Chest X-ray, PA view. Patient: 24 years old, sex F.
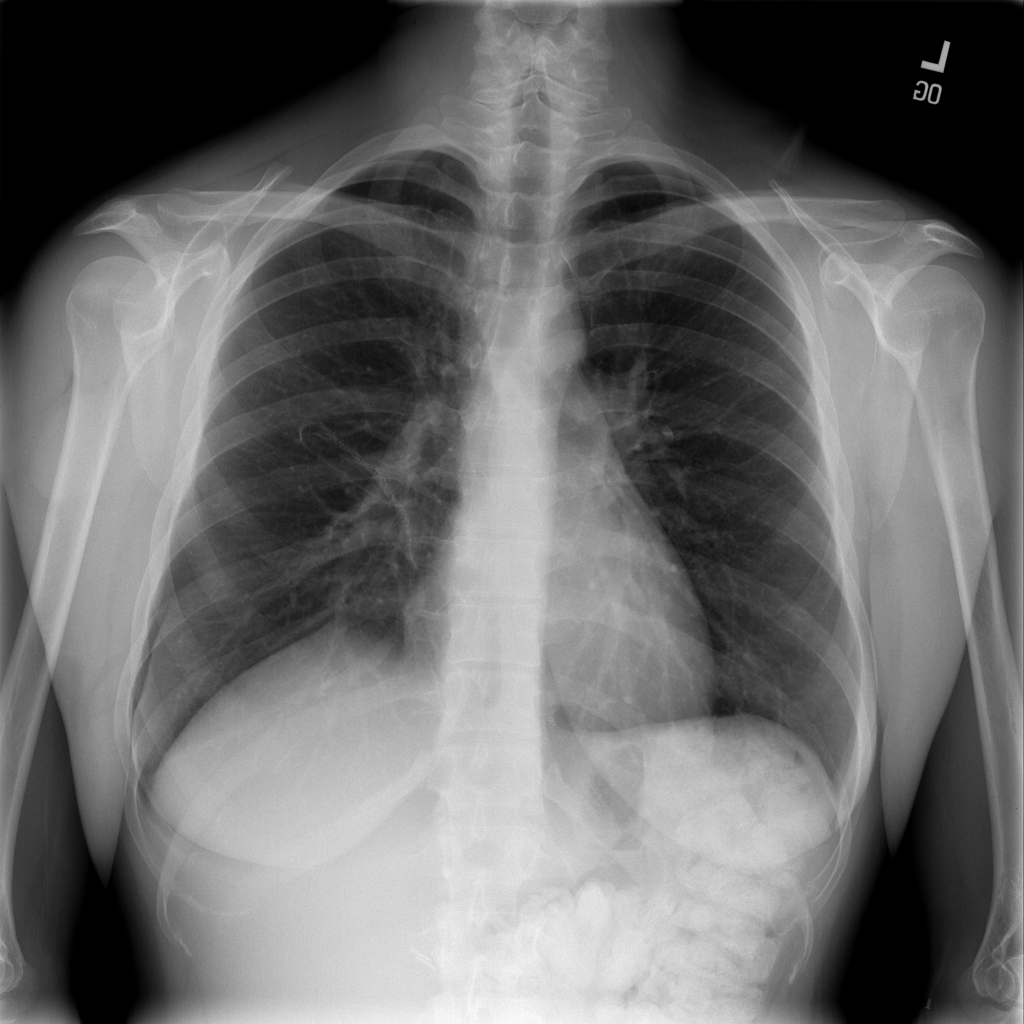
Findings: Nodule